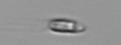
Label: flagellate